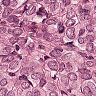
Metastatic tissue present: yes